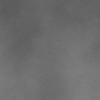
Atmospheric dust classification: dusty